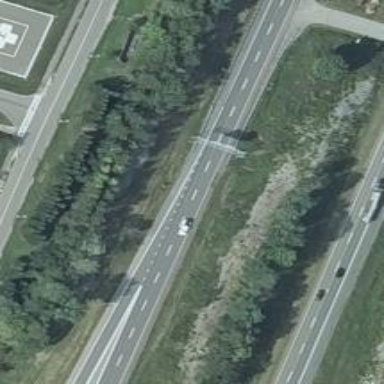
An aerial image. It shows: Motorway junction.